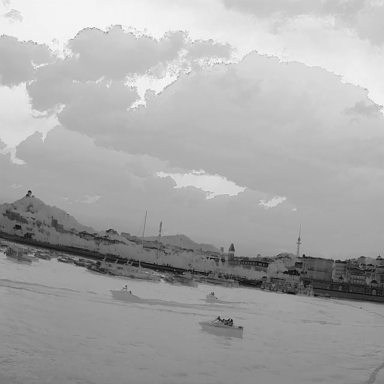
There are three canoes in the infrared image.